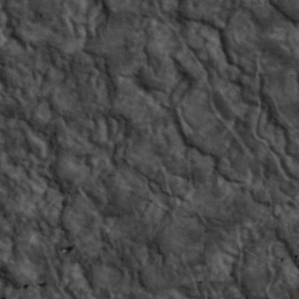
Label: non_frost